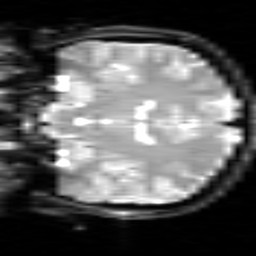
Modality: inplaneT2
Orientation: coronal
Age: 23
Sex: female